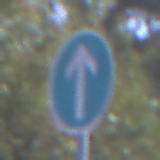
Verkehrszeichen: VorgeschriebeneFahrtrichtungGeradeaus
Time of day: MorningAfternoon
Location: Outdoor (Nature)
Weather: Clear
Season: NotSpecified
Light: Natural